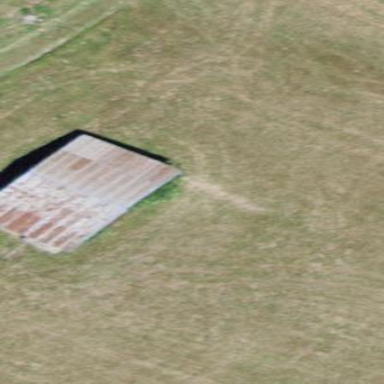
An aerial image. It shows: Barn.